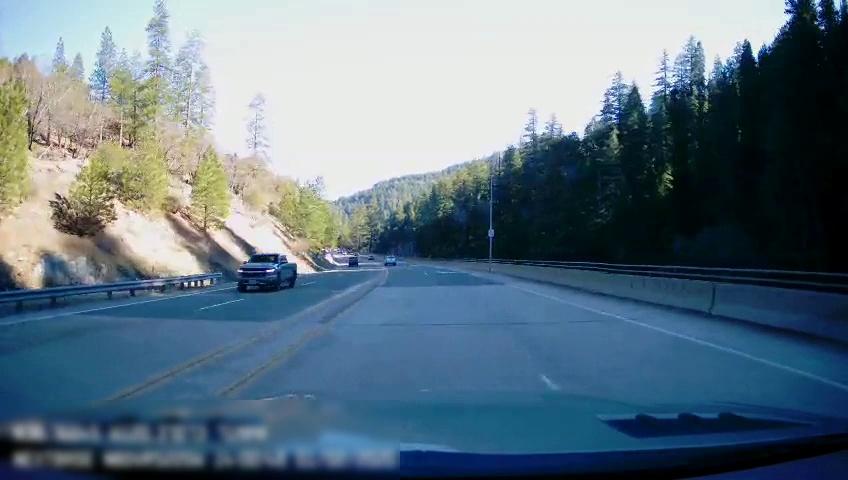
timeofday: Day
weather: Sunny
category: Drivable Space
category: Drivable Space
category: Vehicles | Truck
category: Vehicles | Truck
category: Vehicles | SUV
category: Lanes | Opposite Lane
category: Lanes | Current Lane
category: Lanes | Opposite Lane
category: Lanes | Current Lane
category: Lanes | Current Lane
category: Lanes | Opposite Lane
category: Traffic | Signs